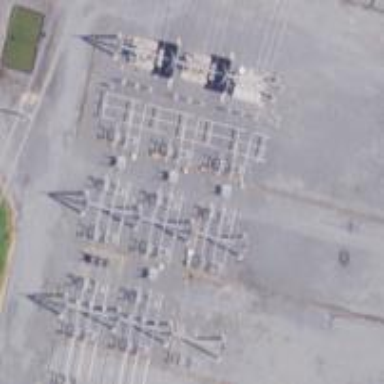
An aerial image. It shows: Switch for power supply.